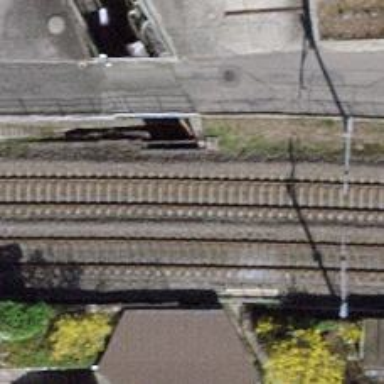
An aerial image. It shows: Railway track with contact lines for electrification.